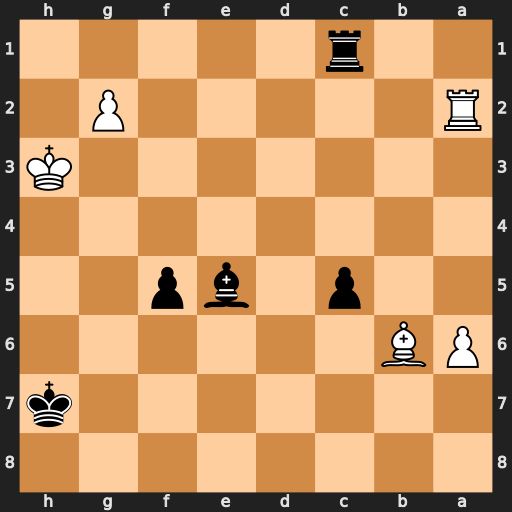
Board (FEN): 8/7k/PB6/2p1bp2/8/7K/R5P1/2r5
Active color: b
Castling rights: -
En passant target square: -
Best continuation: Rh1#